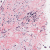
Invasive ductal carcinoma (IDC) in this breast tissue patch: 0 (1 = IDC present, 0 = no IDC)